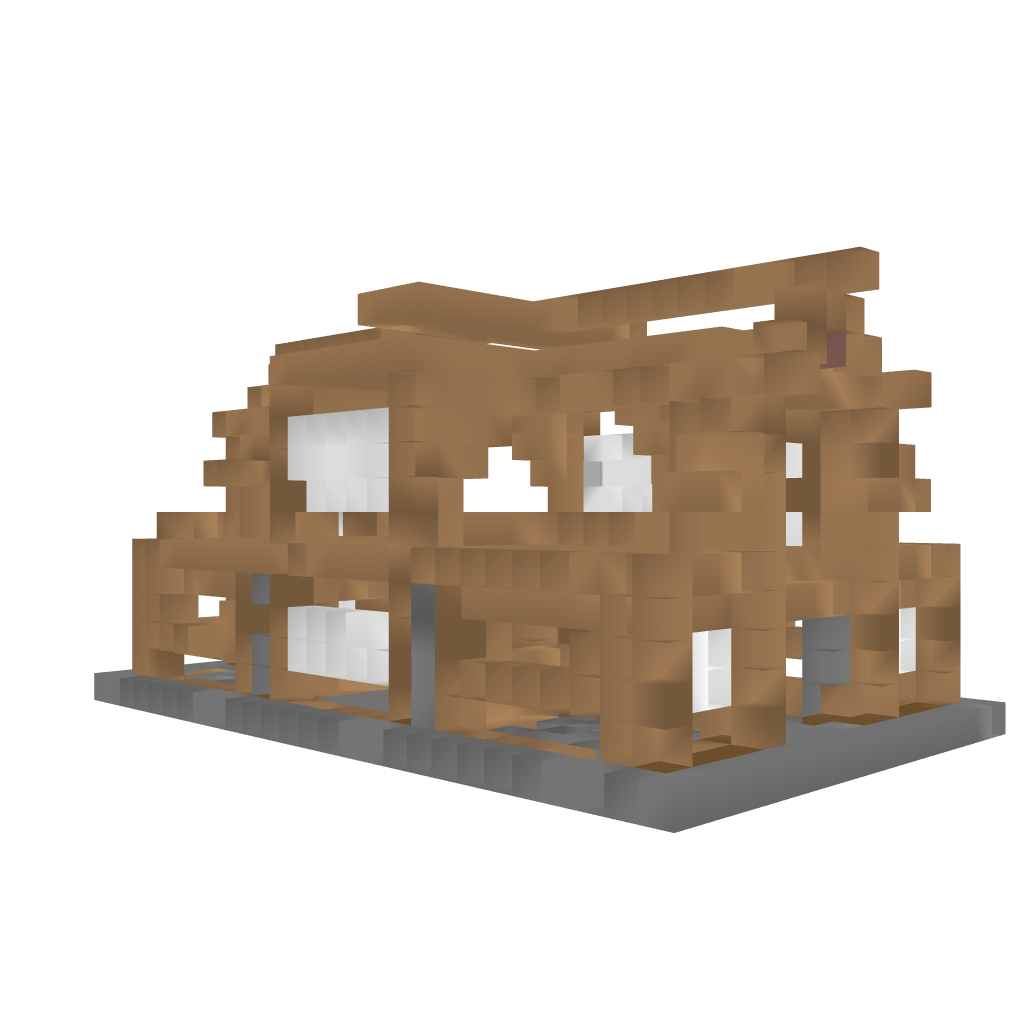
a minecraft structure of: Rustic Barn good quality